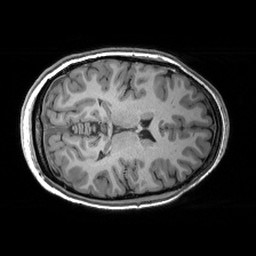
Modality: T1w
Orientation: axial
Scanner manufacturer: siemens
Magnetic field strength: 3 T
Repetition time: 2.53 s
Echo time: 0.00288 s